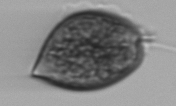
Label: Prorocentrum_micans